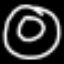
Label: donut